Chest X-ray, PA view. Patient: 71 years old, sex M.
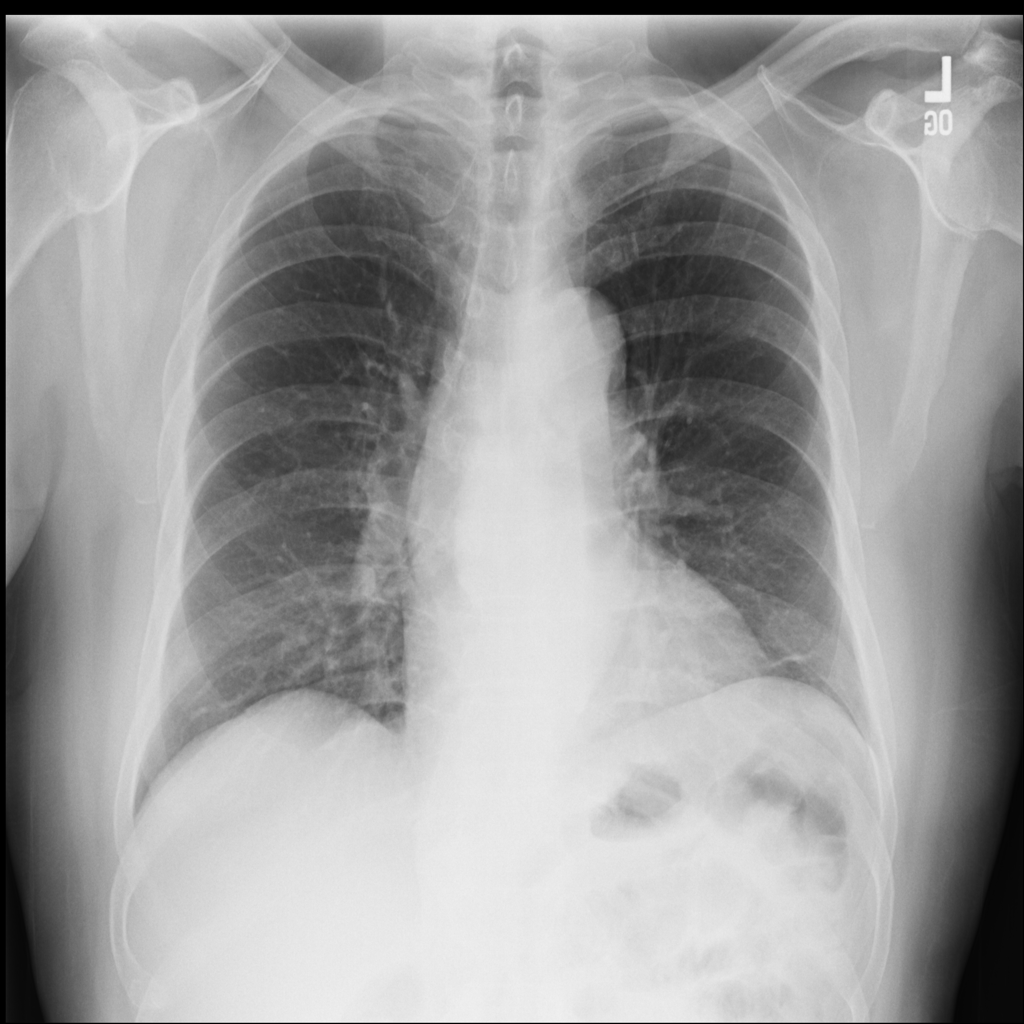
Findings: No Finding